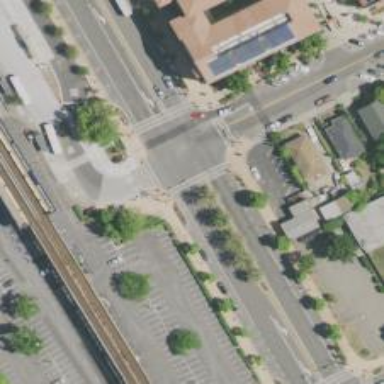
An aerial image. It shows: Busway with separate sidewalk.